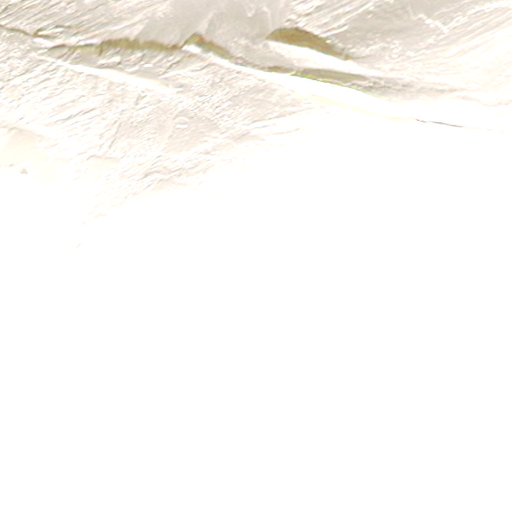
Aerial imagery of mountain in Alaska named Mount Foraker containing only unknown